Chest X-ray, AP view. Patient: 65 years old, sex M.
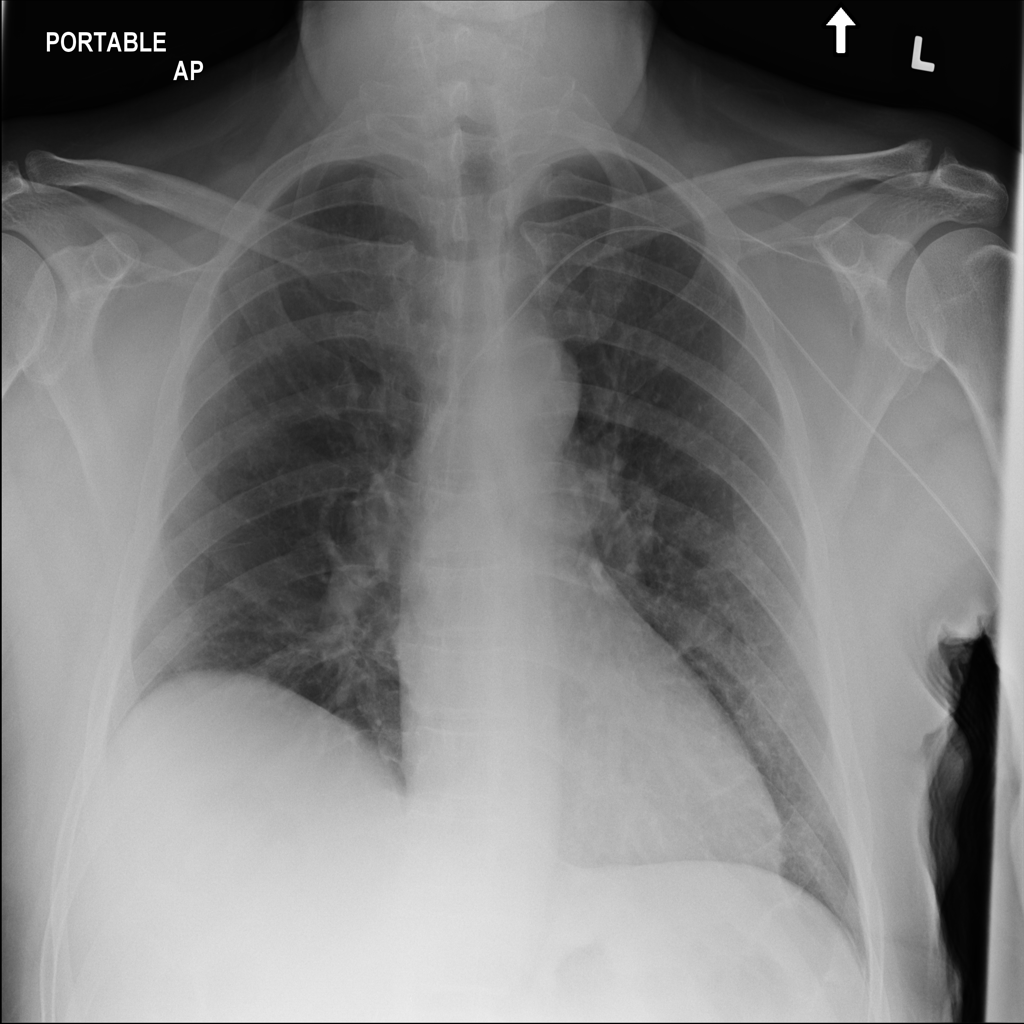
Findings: No Finding